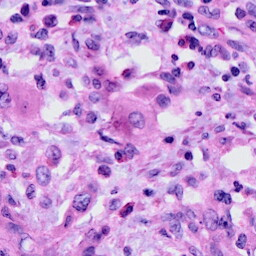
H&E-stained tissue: Cervix